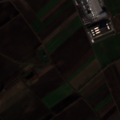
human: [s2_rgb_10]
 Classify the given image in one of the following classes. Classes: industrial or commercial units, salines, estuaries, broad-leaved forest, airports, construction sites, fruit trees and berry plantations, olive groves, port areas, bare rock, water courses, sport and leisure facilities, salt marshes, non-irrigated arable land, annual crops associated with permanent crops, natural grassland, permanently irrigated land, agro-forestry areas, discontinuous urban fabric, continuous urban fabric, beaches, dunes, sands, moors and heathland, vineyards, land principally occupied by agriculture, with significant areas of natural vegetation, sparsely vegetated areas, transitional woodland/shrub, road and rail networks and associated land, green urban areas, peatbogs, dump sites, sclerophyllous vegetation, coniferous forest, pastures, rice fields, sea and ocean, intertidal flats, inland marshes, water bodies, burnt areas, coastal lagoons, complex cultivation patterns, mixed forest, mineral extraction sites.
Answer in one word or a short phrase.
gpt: non-irrigated arable land